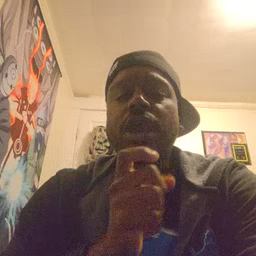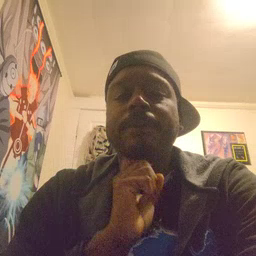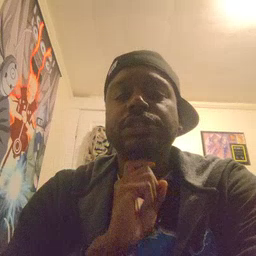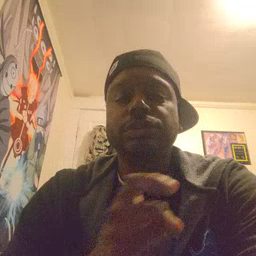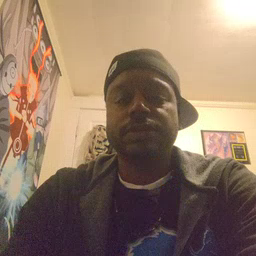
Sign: garbage